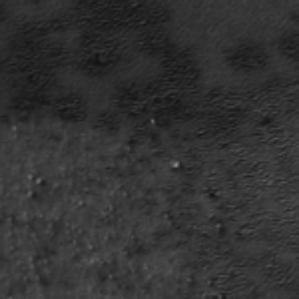
Label: frost